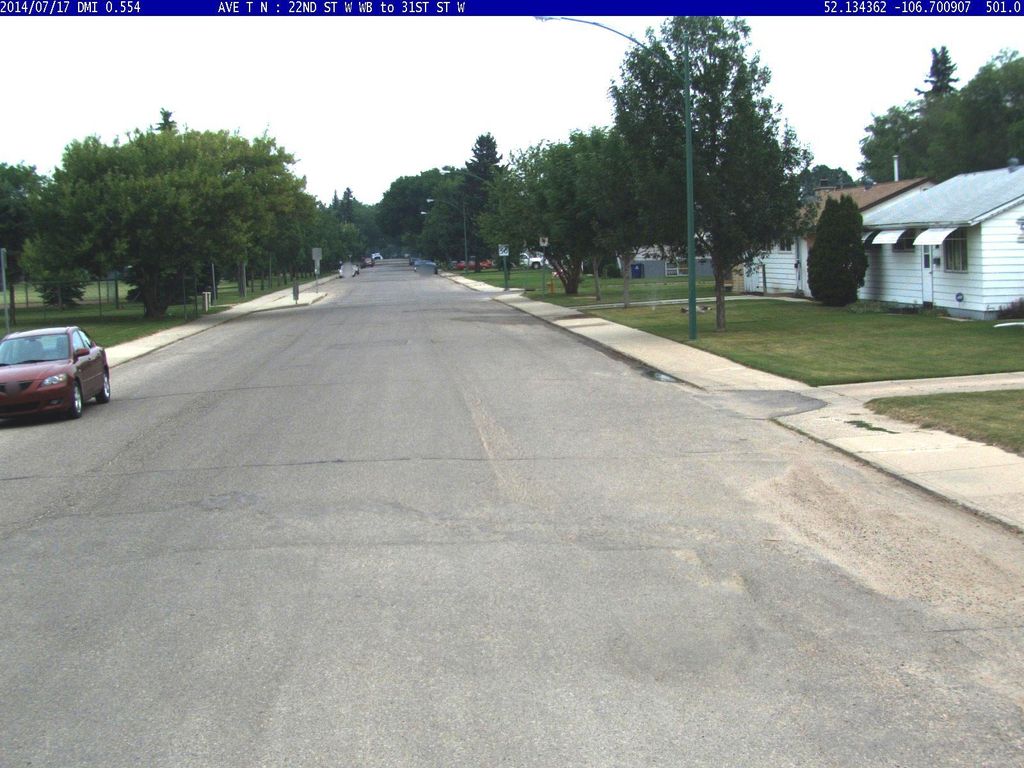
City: saskatoon